Interaction volume radius: 10 \u00c5
Interaction volume height: 10 \u00c5
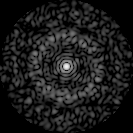
Disorder parameter: 0.852